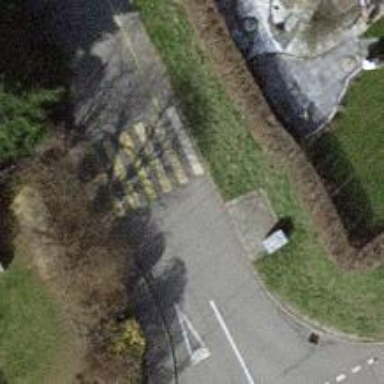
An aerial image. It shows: Uncontrolled road crossing.